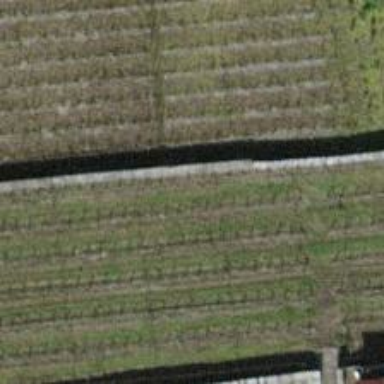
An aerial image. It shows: Retaining wall.